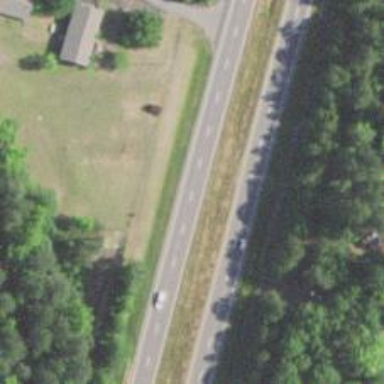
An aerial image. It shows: Asphalt road designated as trunk highway.